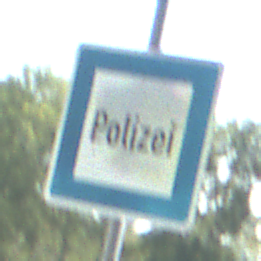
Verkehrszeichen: Polizei
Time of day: Midday
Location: Outdoor (Nature)
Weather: Clear
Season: NotSpecified
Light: Natural